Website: ulta-beauty
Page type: delivery-shipping
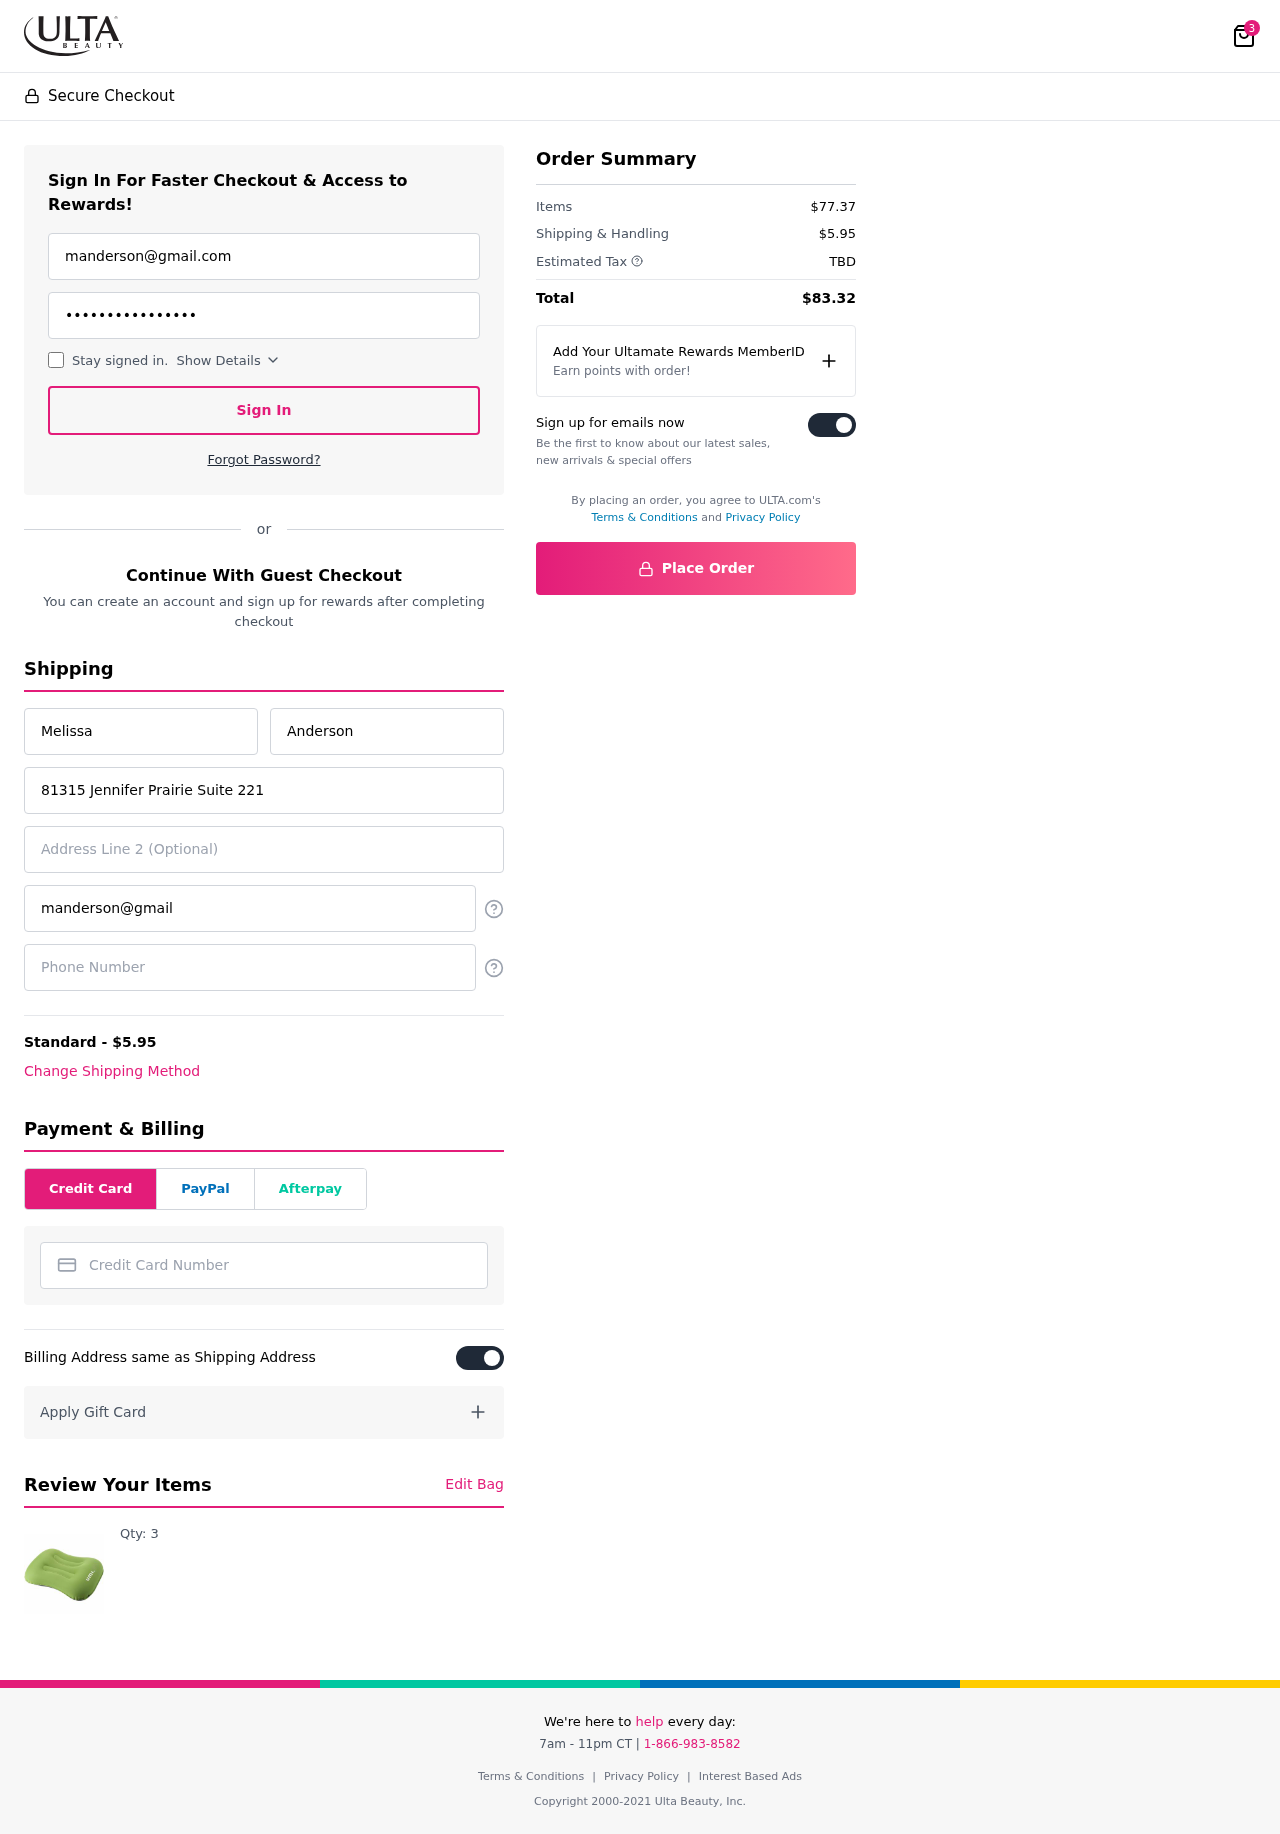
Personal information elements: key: PII_CARD_NUMBER
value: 3409 8444 1400 243
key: PII_EMAIL
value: manderson@gmail.com
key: PII_EMAIL2
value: manderson@gmail.com
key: PII_FIRSTNAME
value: Melissa
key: PII_LASTNAME
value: Anderson
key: PII_PHONE
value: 2762142687
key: PII_STREET
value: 81315 Jennifer Prairie Suite 221
Product elements: key: PRODUCT1_QUANTITY
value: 3
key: PRODUCT1
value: Qty: 3
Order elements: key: ORDER_NUM_ITEMS
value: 3
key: ORDER_SHIPPING_COST
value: $5.95
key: ORDER_SUBTOTAL
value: $77.37
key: ORDER_TAX
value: TBD
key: ORDER_TOTAL
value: $83.32